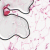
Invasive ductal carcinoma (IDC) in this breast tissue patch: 0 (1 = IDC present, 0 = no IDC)